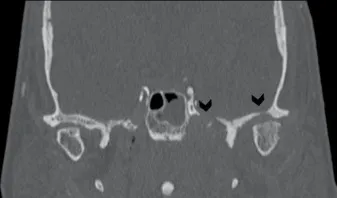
Coronal views three months later show persistent fullness in the posterior nasopharynx with clival erosion (long arrow). There are also worsening bony erosions at the left base of the skull (arrowhead). . HRCT: high-resolution computed tomography.
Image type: radiology (ct)